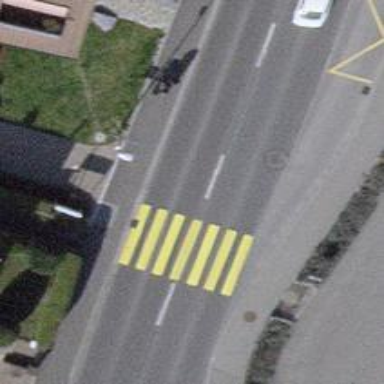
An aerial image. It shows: Marked crossing on the road.